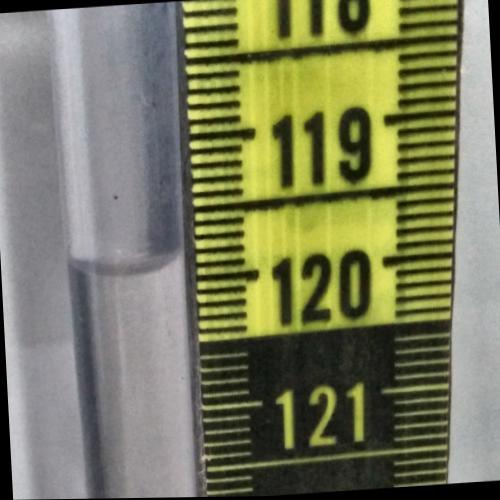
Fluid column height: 119.9 cm